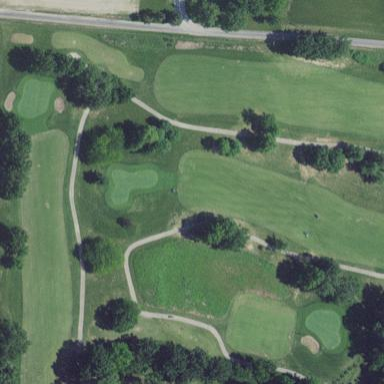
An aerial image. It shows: Golf fairway surrounded by grass.